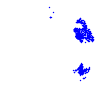
Particle: electron